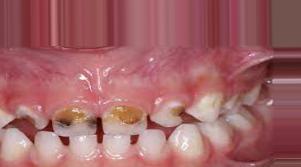
Condition: Caries